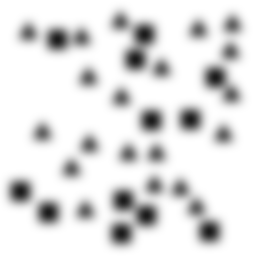
Squares: 12
Triangles: 20
Stars: 0
Total shapes: 32